Question: So having trying for a while with no luck, i eventually decided to ask about a way to make a transparent controls display each others.

As you see in the picture i have 2 transparent picture boxes, they show the background very well but when it comes to the selected picturebox as you can see in the picture it only renders the background image of the form but not the other picture box below it. I know that there are a common circumstances in winforms due to the lack of proper rendering but the question is :
Is there a way to get around this rendering glitch, is there a way to make the transparent controls render each others ?
Well this is the Answer : <URL>
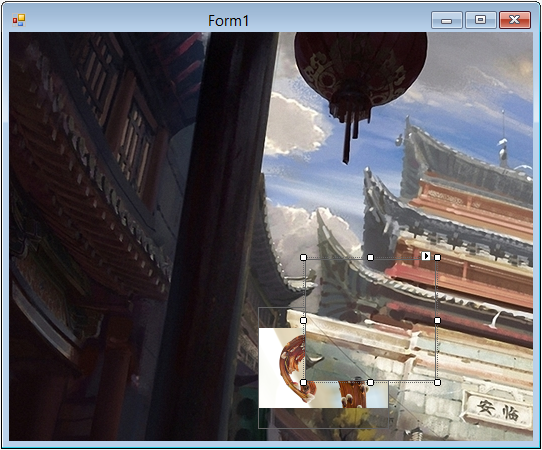
Answer: The transparency of a control depends on its parent control .You can however, use a custom container control instead of a picture box for the parent image.and maybe this code is usfull
'''
using System;
using System.Windows.Forms;
using System.Drawing;
public class TransparentControl : Control
{
private readonly Timer refresher;
private Image _image;
public TransparentControl()
{
SetStyle(ControlStyles.SupportsTransparentBackColor, true);
BackColor = Color.Transparent;
refresher = new Timer();
refresher.Tick += TimerOnTick;
refresher.Interval = 50;
refresher.Enabled = true;
refresher.Start();
}
protected override CreateParams CreateParams
{
get
{
CreateParams cp = base.CreateParams;
cp.ExStyle |= 0x20;
return cp;
}
}
protected override void OnMove(EventArgs e)
{
RecreateHandle();
}
protected override void OnPaint(PaintEventArgs e)
{
if (_image != null)
{
e.Graphics.DrawImage(_image, (Width / 2) - (_image.Width / 2), (Height / 2) - (_image.Height / 2));
}
}
protected override void OnPaintBackground(PaintEventArgs e)
{
//Do not paint background
}
//Hack
public void Redraw()
{
RecreateHandle();
}
private void TimerOnTick(object source, EventArgs e)
{
RecreateHandle();
refresher.Stop();
}
public Image Image
{
get
{
return _image;
}
set
{
_image = value;
RecreateHandle();
}
}
}
'''